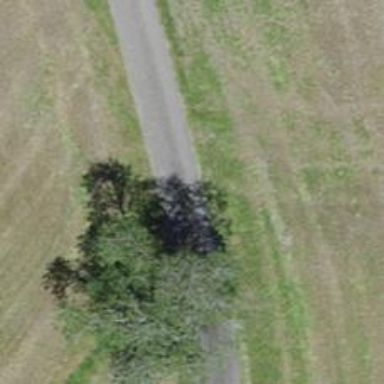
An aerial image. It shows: Unclassified road.